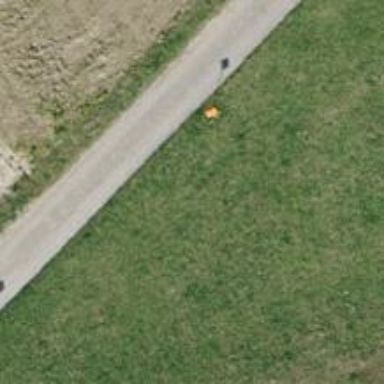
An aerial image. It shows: Pole with roofed pipeline marker.